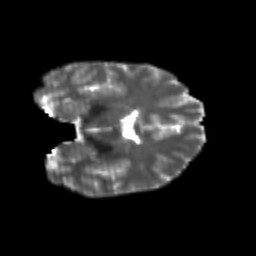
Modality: T2w
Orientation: coronal
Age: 25
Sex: female
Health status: healthy
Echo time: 0.074 s